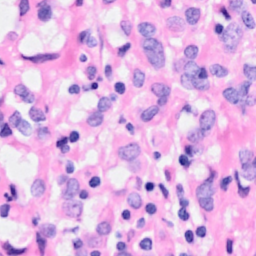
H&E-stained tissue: Breast